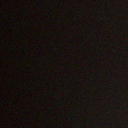
Screen state: off